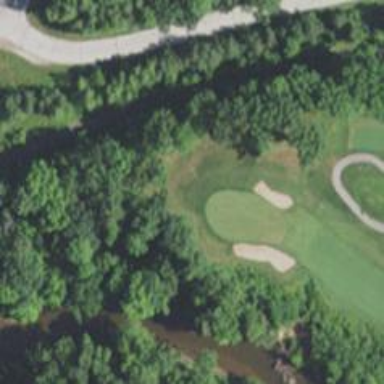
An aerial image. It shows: Golf hole.